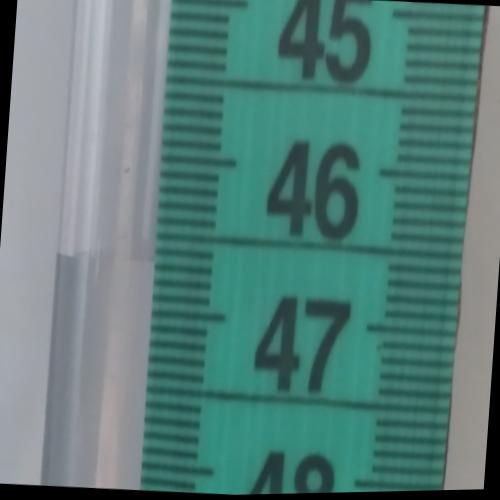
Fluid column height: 46.7 cm